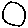
Label: moon